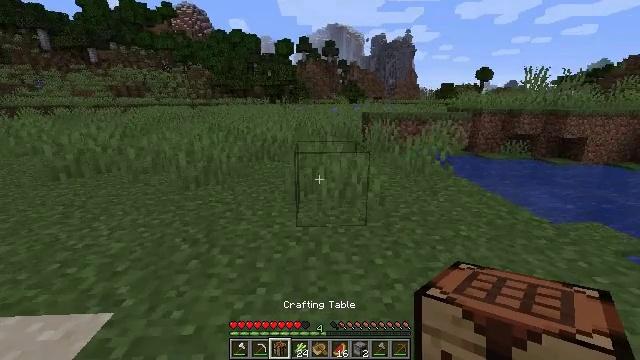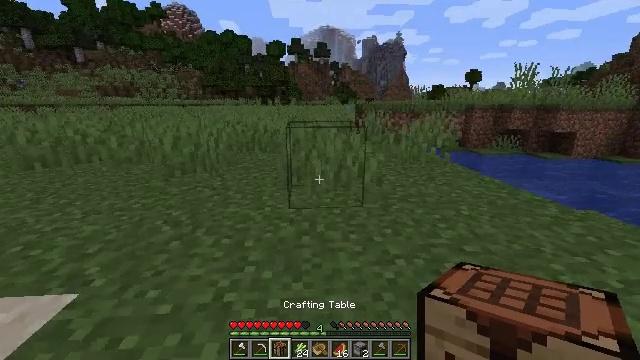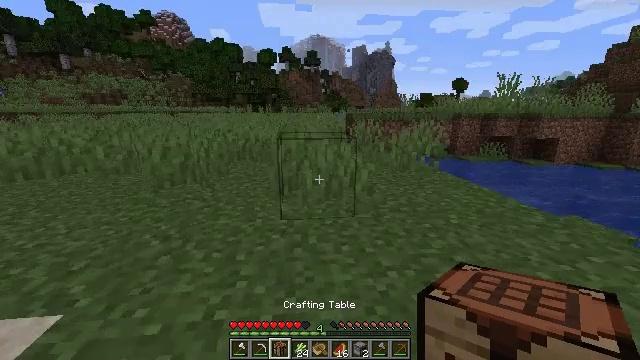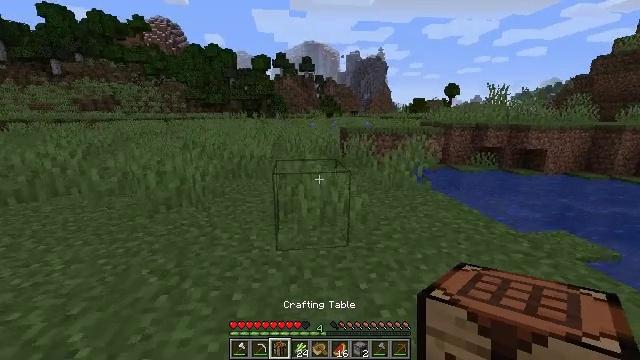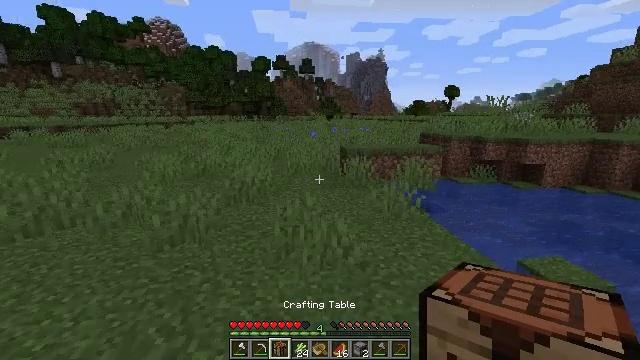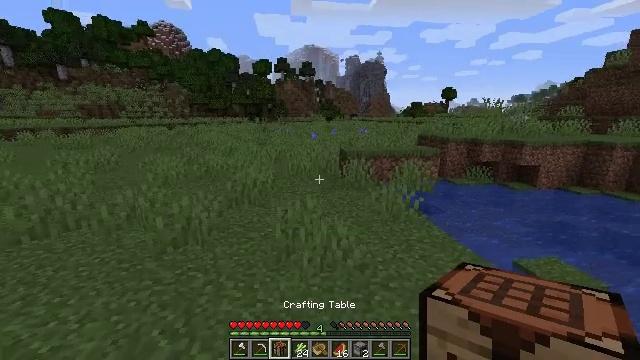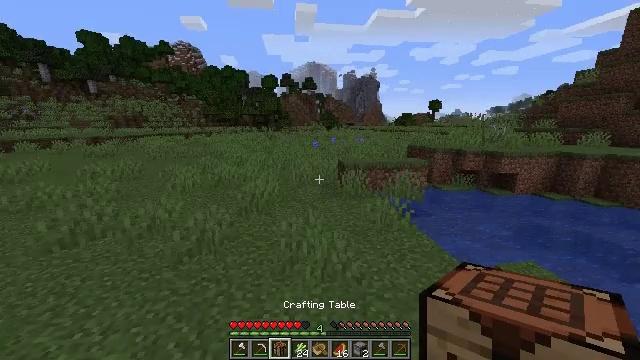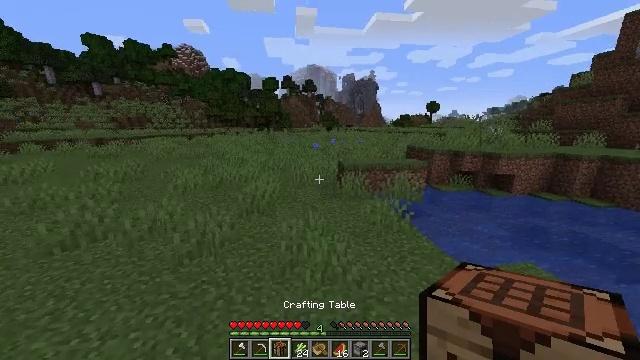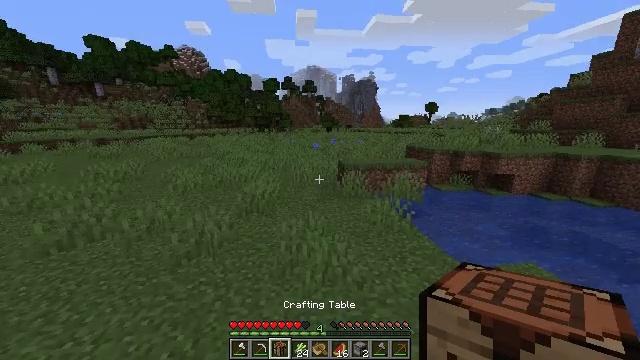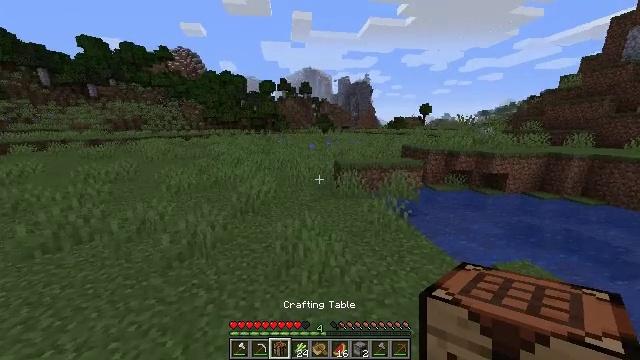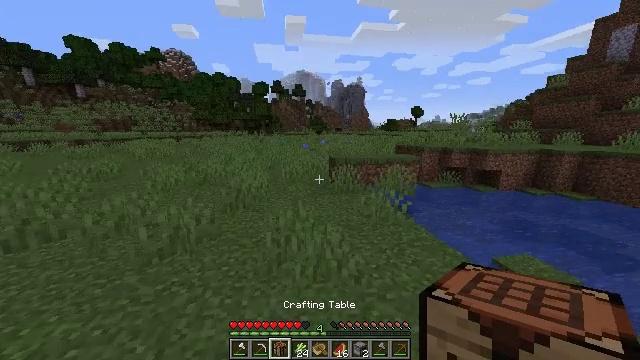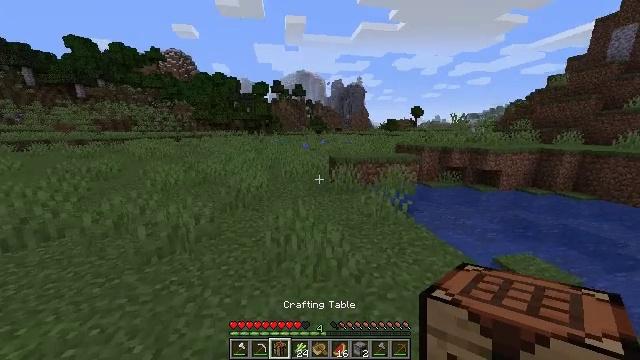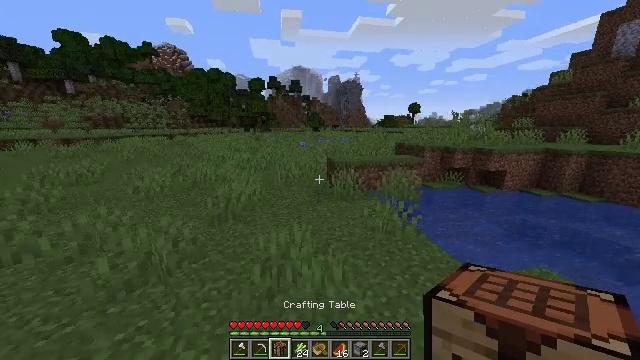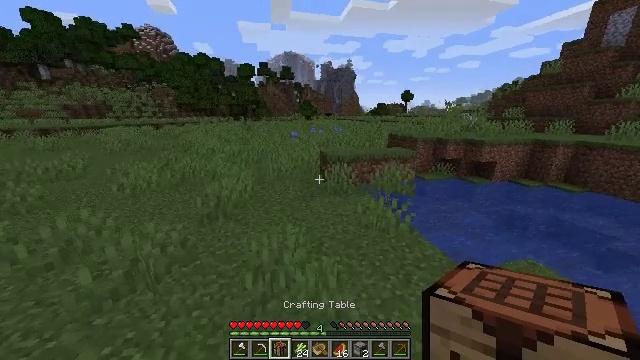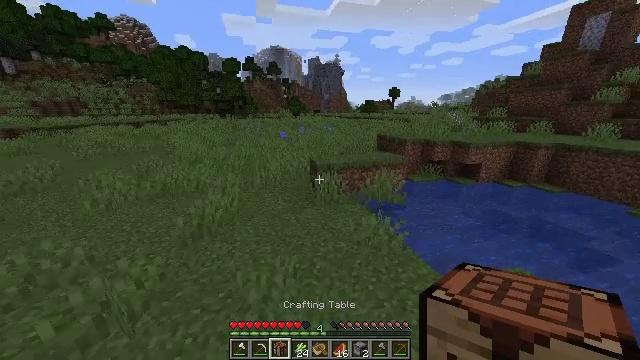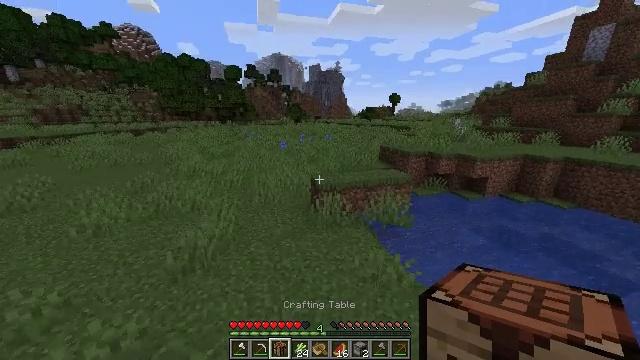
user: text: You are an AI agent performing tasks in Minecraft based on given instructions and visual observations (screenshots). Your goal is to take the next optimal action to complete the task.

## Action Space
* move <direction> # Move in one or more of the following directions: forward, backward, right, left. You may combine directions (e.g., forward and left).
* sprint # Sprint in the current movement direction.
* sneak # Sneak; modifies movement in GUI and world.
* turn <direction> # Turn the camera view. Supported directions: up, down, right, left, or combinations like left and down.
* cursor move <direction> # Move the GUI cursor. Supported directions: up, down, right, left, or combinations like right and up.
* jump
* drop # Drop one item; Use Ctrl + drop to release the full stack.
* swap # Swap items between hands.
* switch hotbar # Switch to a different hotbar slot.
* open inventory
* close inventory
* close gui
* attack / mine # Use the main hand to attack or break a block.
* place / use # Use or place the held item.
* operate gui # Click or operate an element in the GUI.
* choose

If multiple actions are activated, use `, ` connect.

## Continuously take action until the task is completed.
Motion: motion action
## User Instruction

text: Combat the sheep.
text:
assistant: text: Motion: move forward, turn right, jump
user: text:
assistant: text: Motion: move forward, turn right and up, jump
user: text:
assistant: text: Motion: move forward, sprint, turn right, jump
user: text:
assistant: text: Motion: move forward, sprint, jump
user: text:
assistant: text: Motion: move forward, sprint, jump
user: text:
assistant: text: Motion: move forward, sprint, jump
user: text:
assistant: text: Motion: move forward, sprint, jump
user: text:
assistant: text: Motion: move forward, sprint, jump
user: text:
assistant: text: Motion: move forward, sprint, turn right, jump
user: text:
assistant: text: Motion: move forward, sprint, turn right, jump
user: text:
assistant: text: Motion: move forward, sprint, jump
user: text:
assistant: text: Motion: move forward, sprint, jump
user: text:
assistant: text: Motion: move forward, sprint, turn right and down, jump
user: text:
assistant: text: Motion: move forward, sprint, turn right and down, jump
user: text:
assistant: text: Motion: move forward, sprint, turn up, jump
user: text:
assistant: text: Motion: move forward, sprint, jump
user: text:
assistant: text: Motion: move forward, sprint, jump
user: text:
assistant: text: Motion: move forward, sprint, jump
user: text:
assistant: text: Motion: move forward, sprint, turn right, jump
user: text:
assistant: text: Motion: move forward, sprint, turn right, jump
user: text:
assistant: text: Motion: move forward, sprint, turn right and up, jump
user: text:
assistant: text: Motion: move forward, sprint, turn right
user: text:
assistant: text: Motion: move forward, sprint, turn right and up
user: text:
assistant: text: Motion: move forward, sprint
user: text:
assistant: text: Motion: move forward, sprint
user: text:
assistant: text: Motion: move forward, sprint
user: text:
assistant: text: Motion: move forward, sprint
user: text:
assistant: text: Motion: move forward, sprint
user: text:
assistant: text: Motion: move forward, sprint
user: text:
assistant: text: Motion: move forward, sprint, turn down